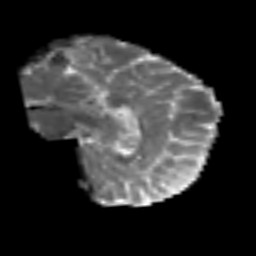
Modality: MD
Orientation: sagittal
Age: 39
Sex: female
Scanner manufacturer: siemens
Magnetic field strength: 3 T
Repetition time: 6.1 s
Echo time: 0.101 s